Question: I made a database and store information of pass, etc. Now I am in step in updating a pass. I edit 1 column of table of pass. Can I do like this ? or is it wrong ?
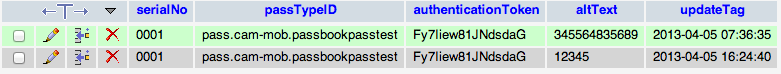
Answer: First obtain the max(updateTag) from the table and then execute the following query
'''
Select serialNo from table where updateTag = <Max update flag obtained in previous query>
'''